Question: I'm currently developing a web chat application using 'SignleR' and 'SQL server' this is my database schema so far

I've added an option where the user can 'Clear Chat history' for a particular conversation , but I'm having trouble with the concept of clearing history for a particular user in wish case if user-1 hit clear history 'all the messages of this conversation will not be displayed for user 1 but will still be seen for user-2'
How can I upgrade my database schema so I can make this functionality ?
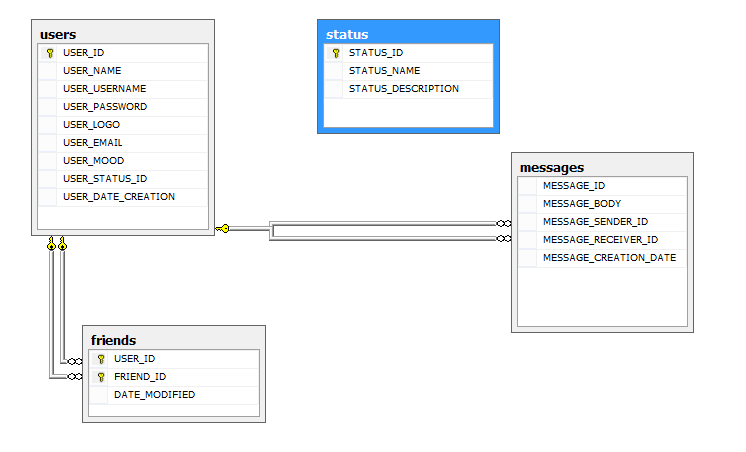
Answer: I think what you need is a composite key table joining multiple users with with messages. I also think you are missing CONVERSATION table which will join multiple messages to the particular conversation.
The proposed scheme:
'''
USERS USER_THREADS THREADS MESSAGES
User_ID -> User_ID
Thread_ID -> Thread_ID
Message_ID -> Message_ID
'''
Now to clear a conversation for individual user you need to delete a record from the USER_THREADS table for that User_ID and Thread_ID.
The above scheme will also allow to carry conversation between more than two people as the THREAD can have many users by the below SELECT statement:
You don't need a 'MESSAGE_SENDER_ID' and 'MESSAGE_RECIEVER_ID' as these information will be identified by 'USER_THREADS' table.
You should keep the 'MESSAGE_SENDER_ID' in the 'MESSAGE' table in order to identify the user who sent the message.
Let's say when user logs in to your application will get all the conversation from the USER_THREADS table.
'''
select *
from USER_THREADS as ut
inner join THREADS as t on ut.Thread_ID = t.Thread_ID
inner join MESSAGES m on m.Message_ID = t.Message_ID
where USER_THREADS.User_ID = 001
'''
When the user writes a message the application should insert the message body into MESSAGES table with an auto ID, That Message_ID will be then used by next insert statement to create new record in the THREADS table. You haven't mentioned your DBMS but in MSSQL the SQL statement would look something like:
'''
DECLARE @message_id int
insert into MESSAGES values ('message body')
set @message_id = SCOPE_IDENTITY() --an id of the newly inserted message
insert into THREADS values (@message_id, @thread_id)
'''
'''
delete from USER_THREADS where User_ID = 0000 AND Thread_ID = 0000
'''
This will delete entire thread for that user